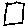
Label: square